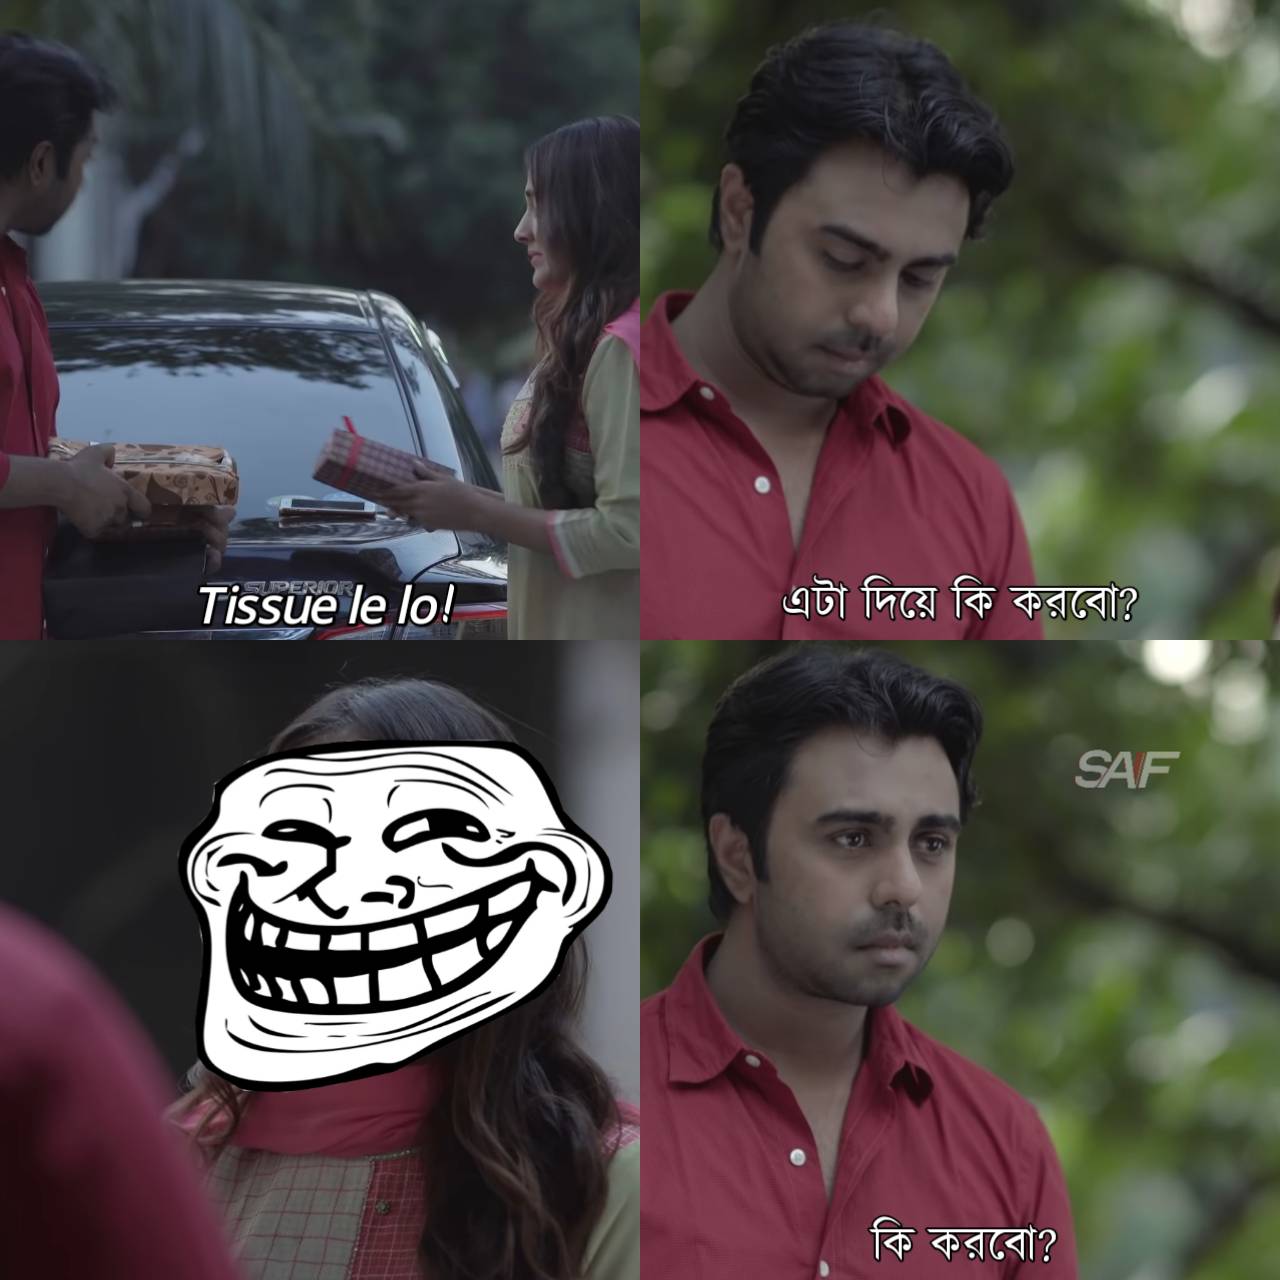
Caption: Tissue le lo !    এটা দিয়ে কি করবো ?    কি করবো ?
Label: non-hate